Aerial crown-view tile of a tropical tree (Barro Colorado Island, Panama), acquired 20250915:
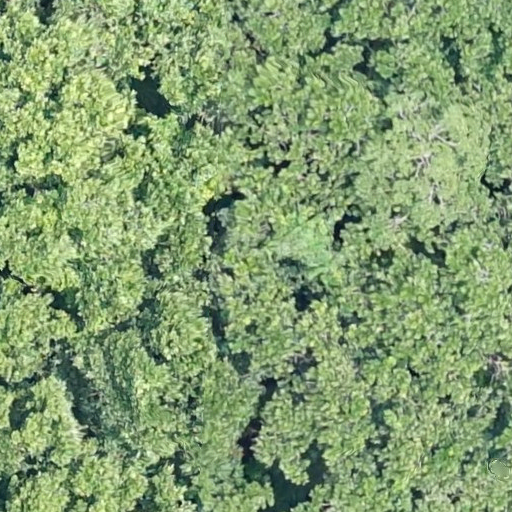
Species: Anacardium excelsum
GBIF accepted scientific name: Anacardium excelsum
Crown area: 1124.923 m²